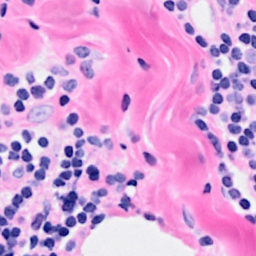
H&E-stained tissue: Breast